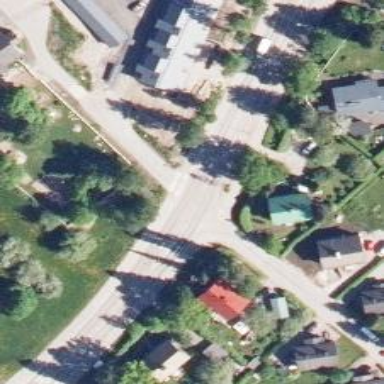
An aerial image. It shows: Cycleway.